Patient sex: M
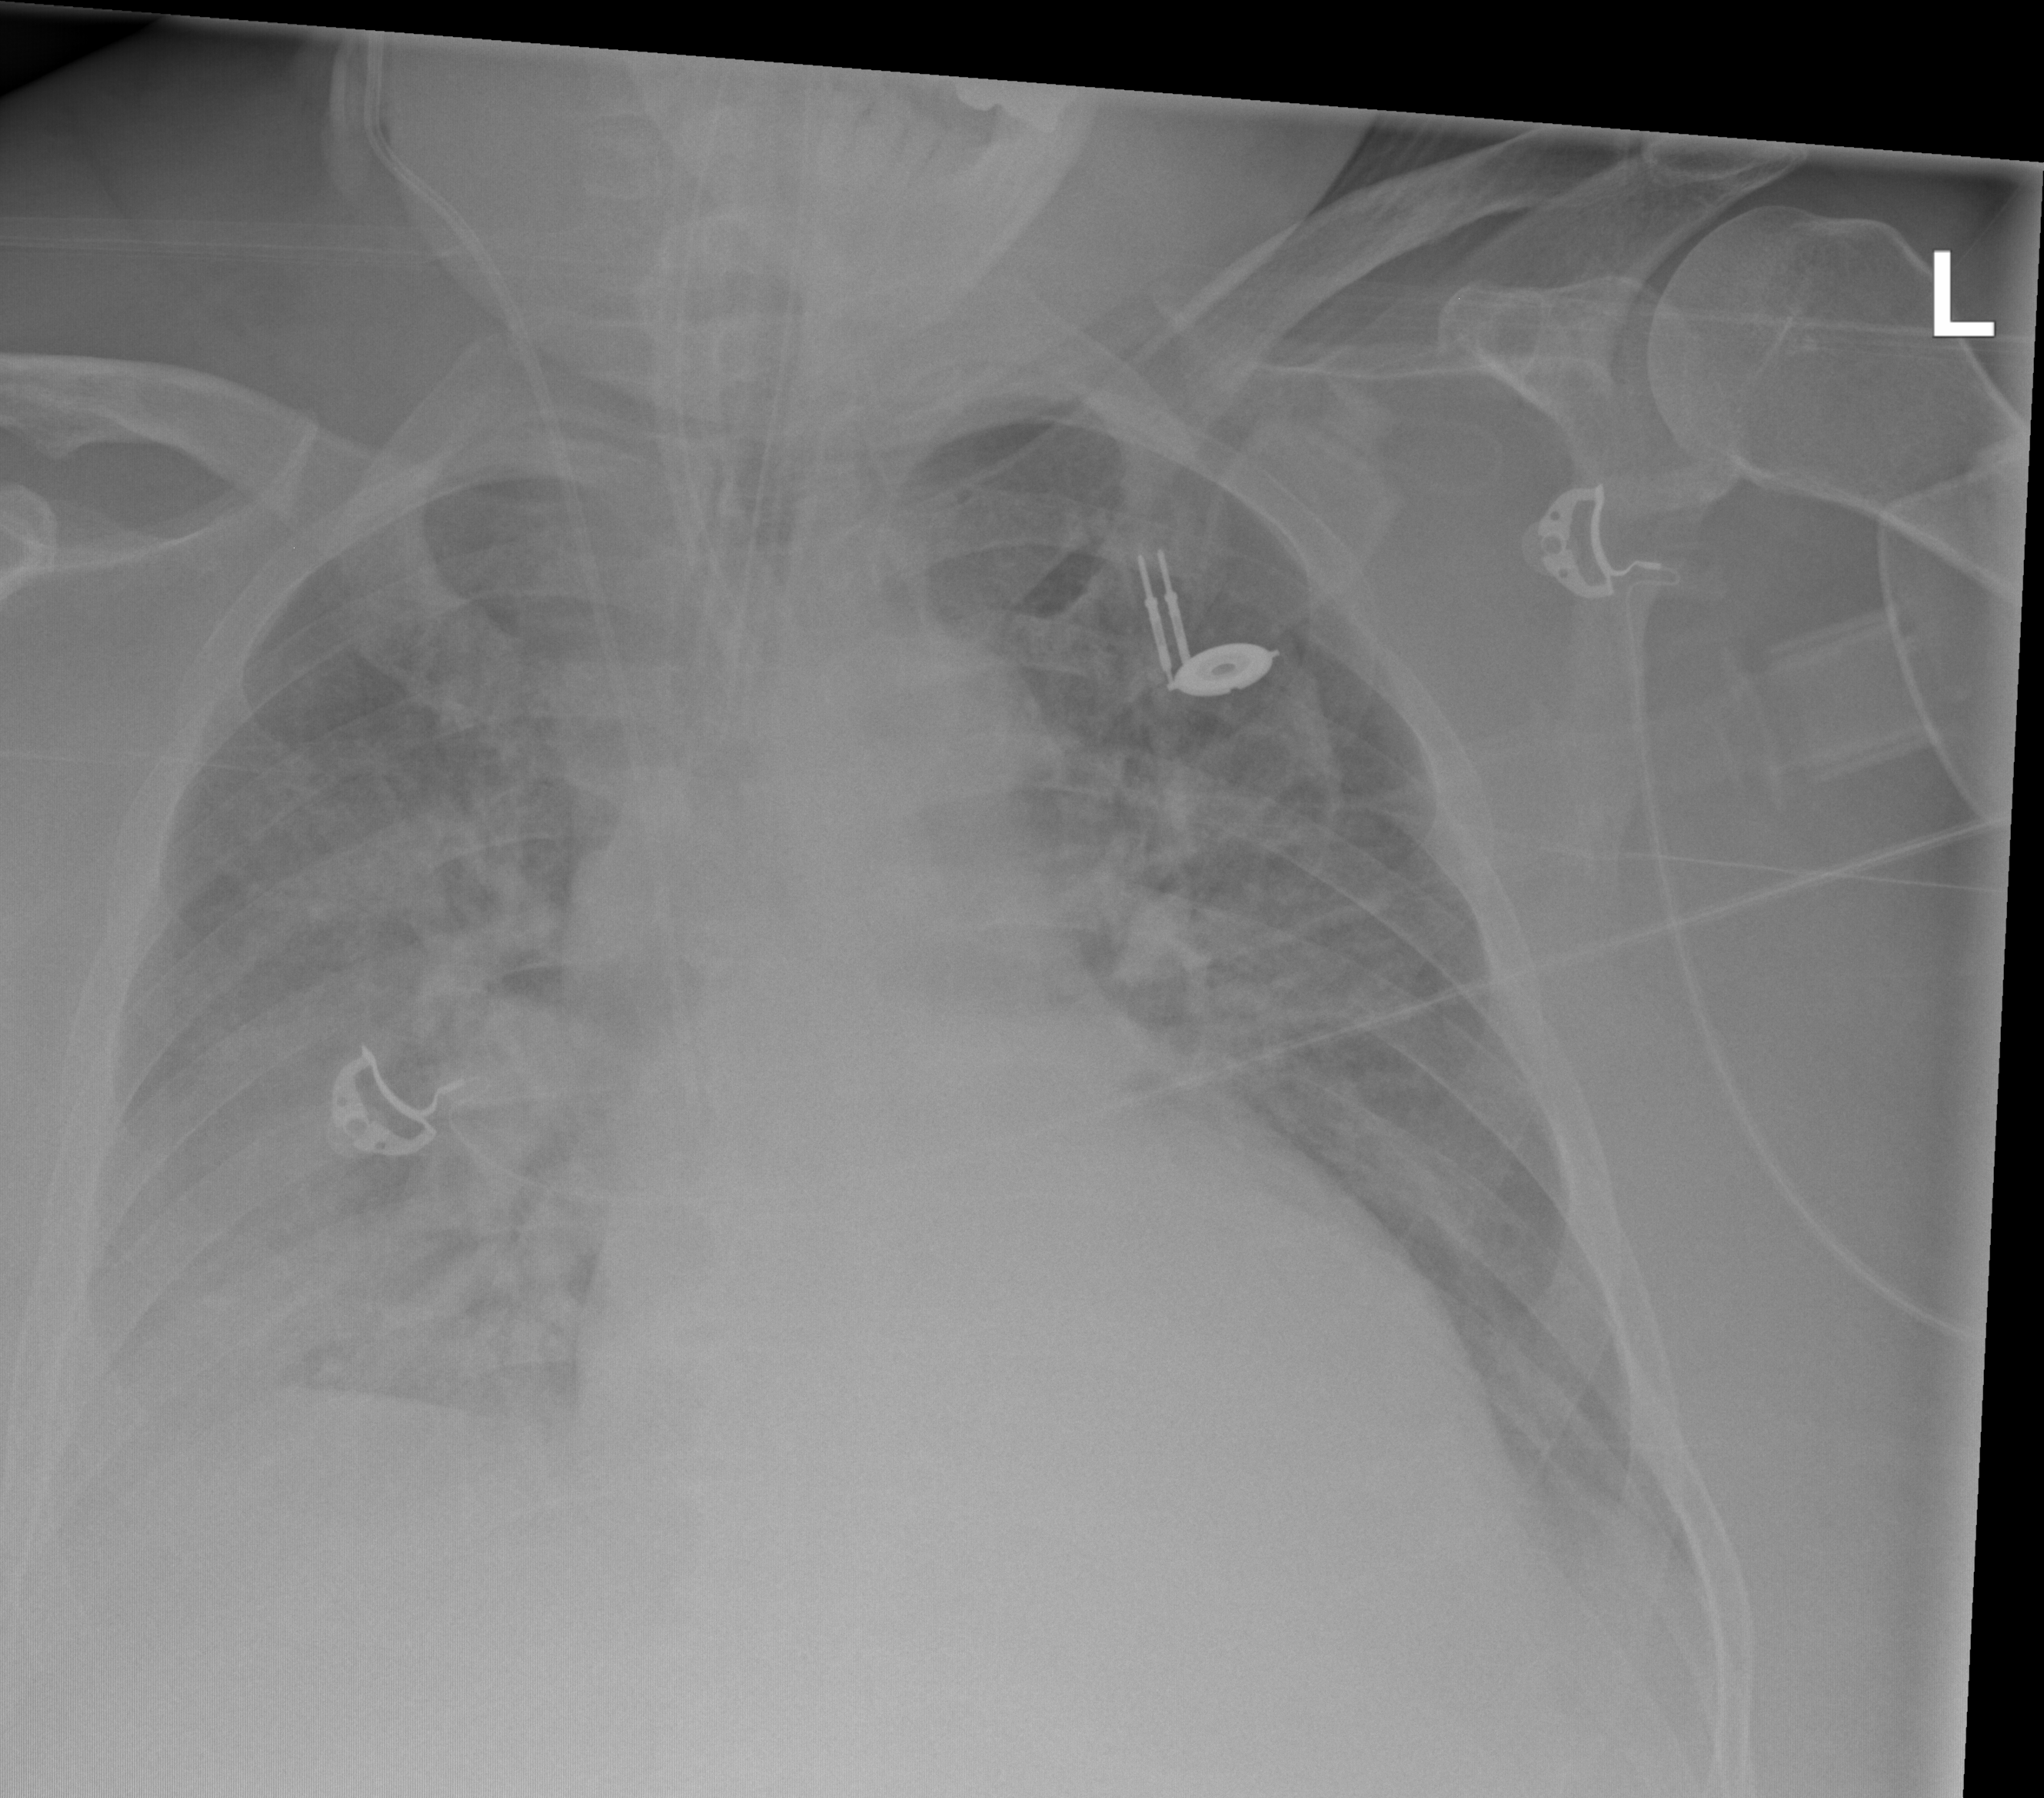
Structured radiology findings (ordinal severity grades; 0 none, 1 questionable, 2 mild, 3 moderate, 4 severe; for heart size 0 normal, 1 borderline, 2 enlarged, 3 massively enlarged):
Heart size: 2
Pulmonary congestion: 2
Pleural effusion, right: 2
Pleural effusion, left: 0
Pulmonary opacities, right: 3
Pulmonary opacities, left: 0
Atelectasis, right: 2
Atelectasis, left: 0